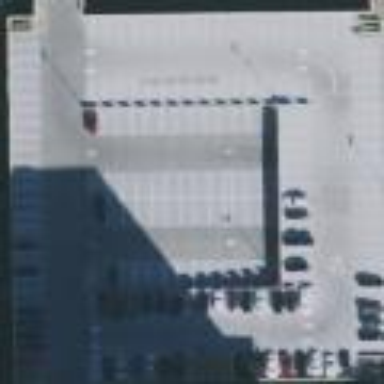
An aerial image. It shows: Multi-storey parking building.